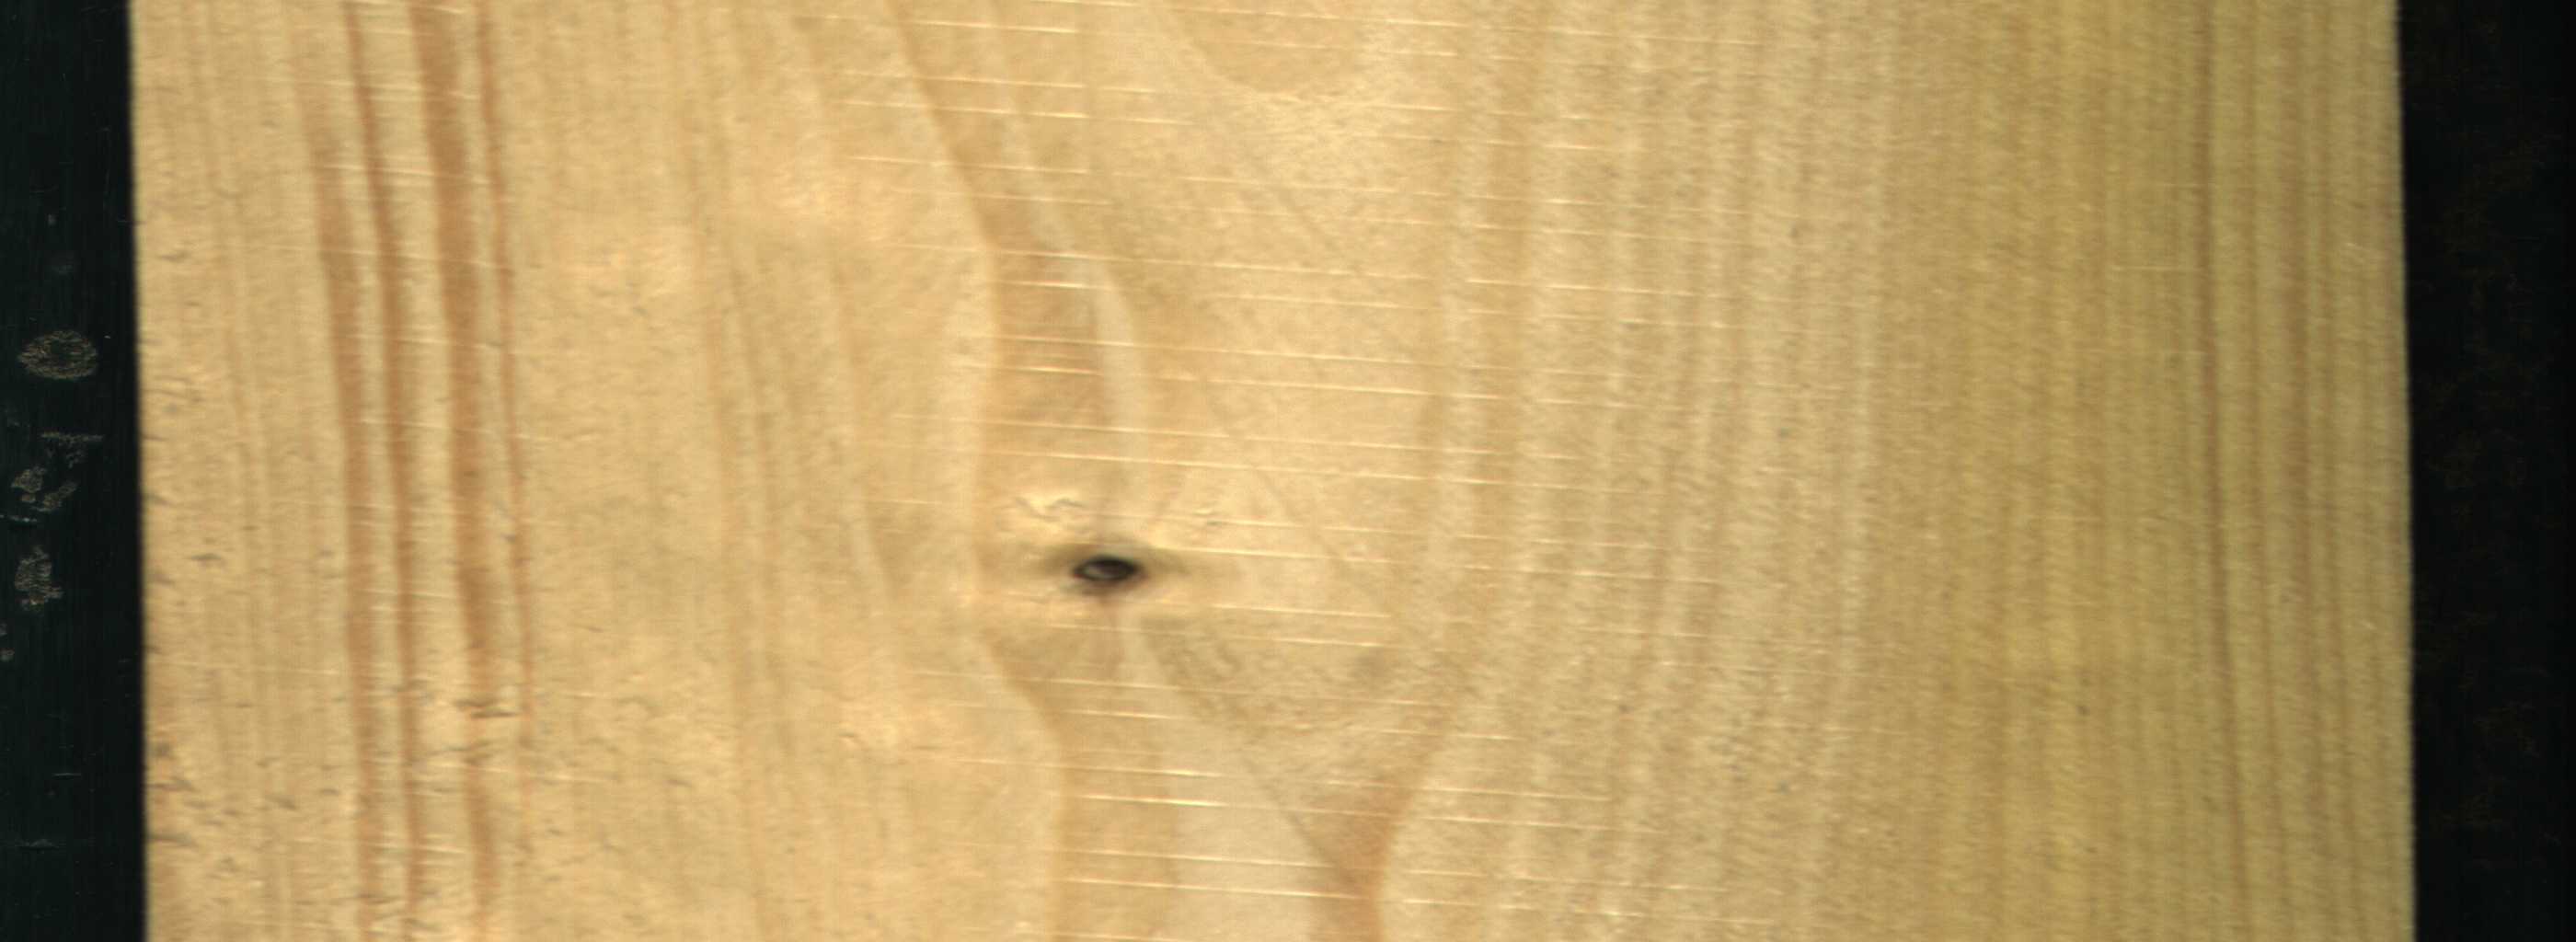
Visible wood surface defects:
Dead_Knot